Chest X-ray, AP view. Patient: 49 years old, sex M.
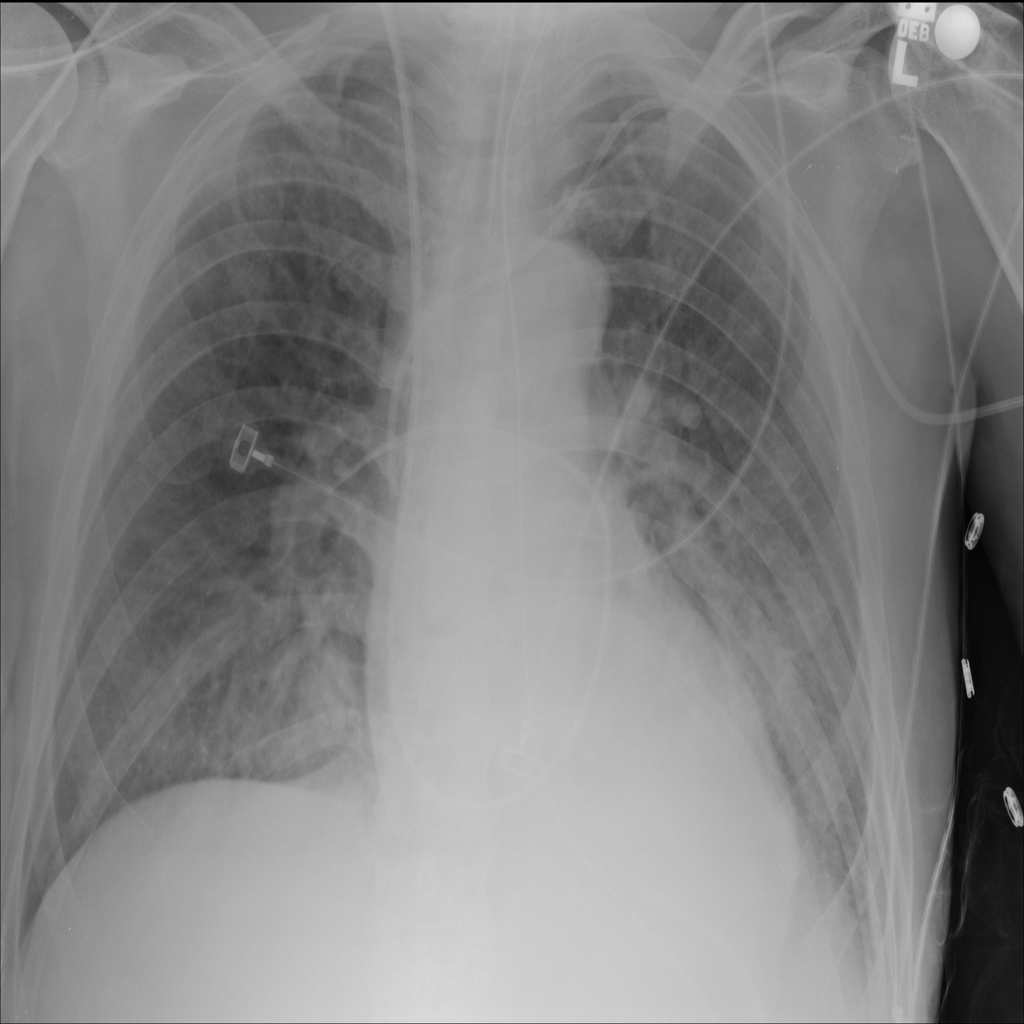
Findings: No Finding